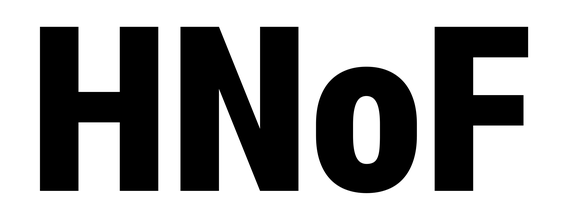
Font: Roboto_Condensed_Black